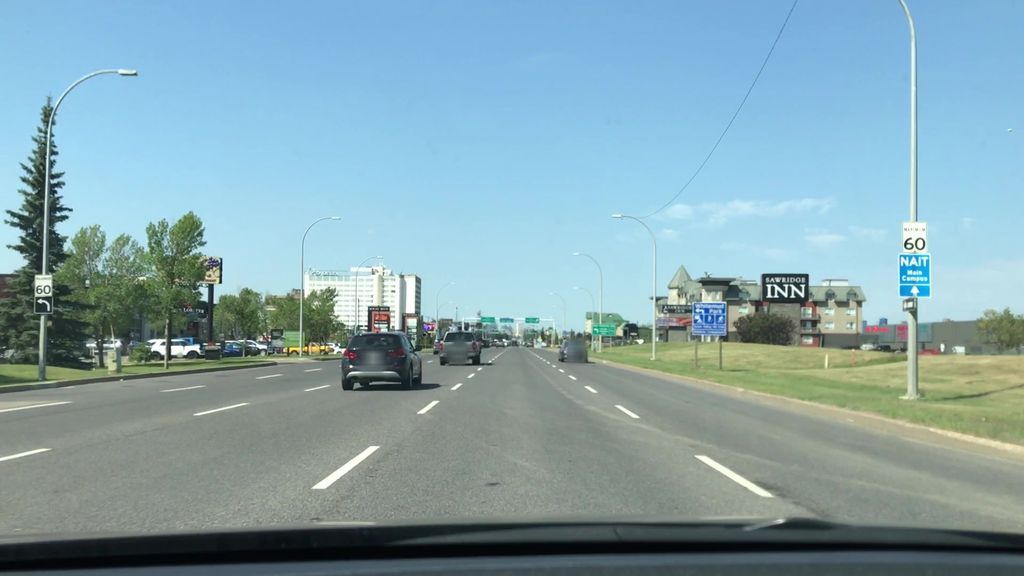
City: edmonton